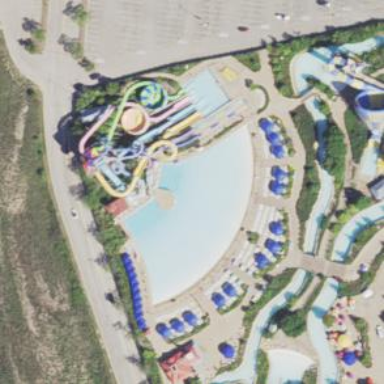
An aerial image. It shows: Water slide attraction.